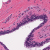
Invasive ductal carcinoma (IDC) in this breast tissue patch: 0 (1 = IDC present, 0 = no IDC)